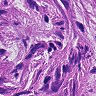
Metastatic tissue present: yes